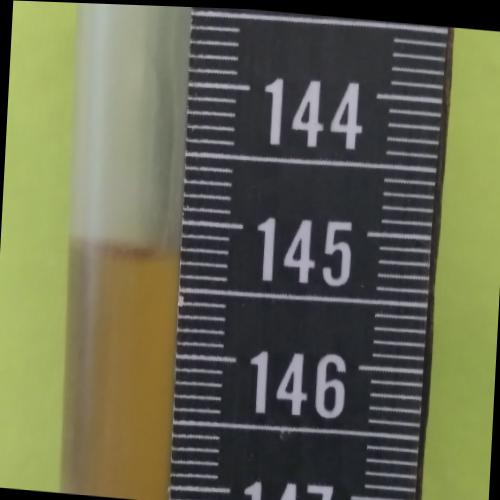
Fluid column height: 145.2 cm